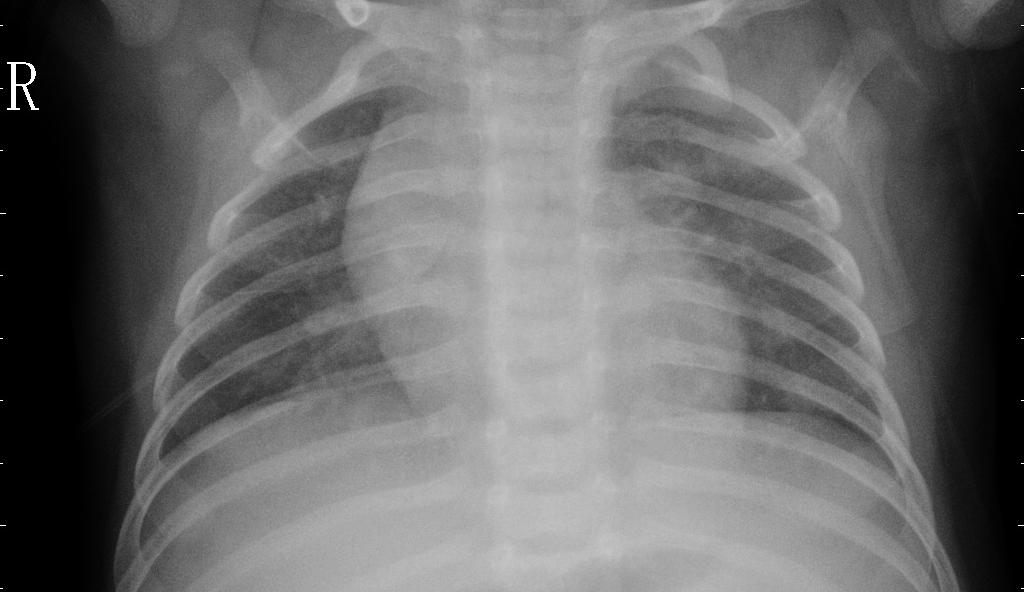
Diagnosis: PNEUMONIA